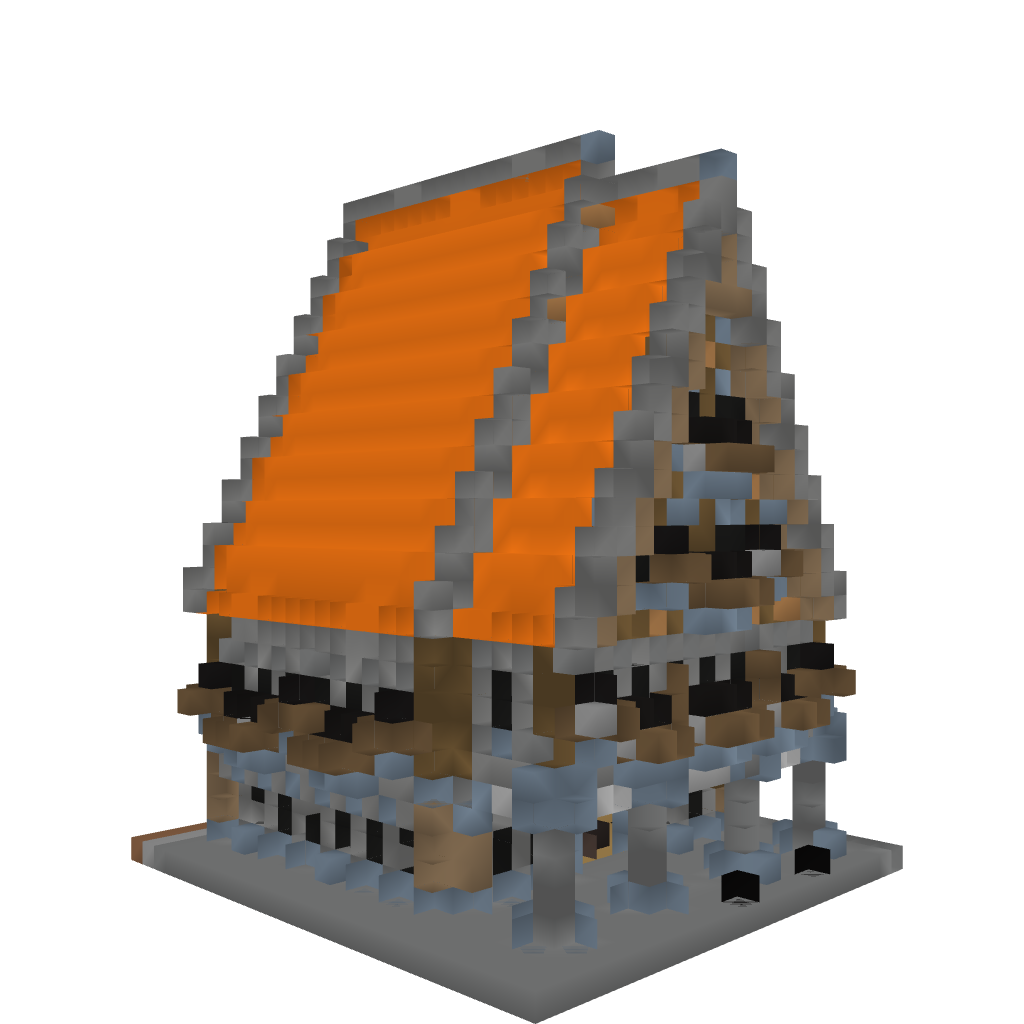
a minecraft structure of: Medieval House 1